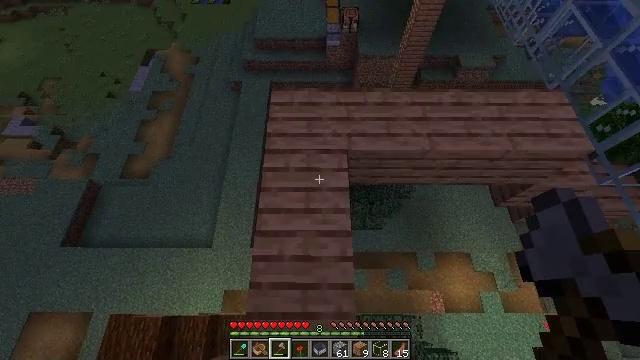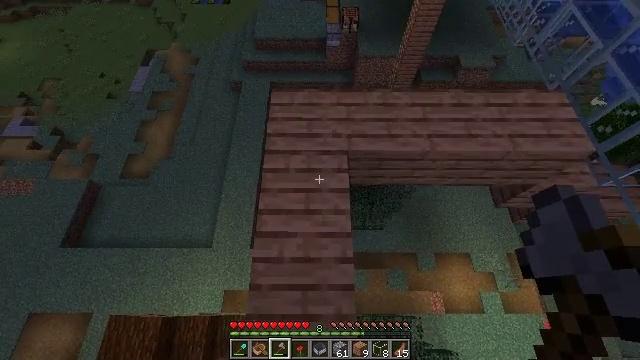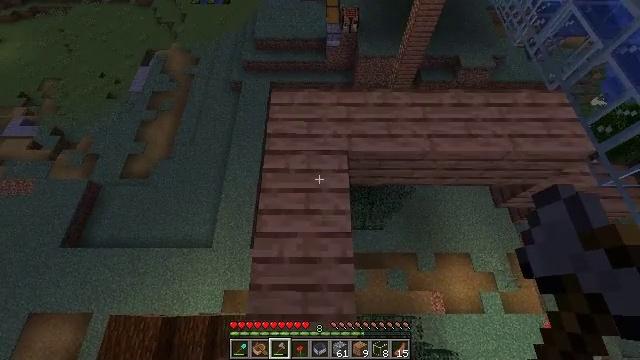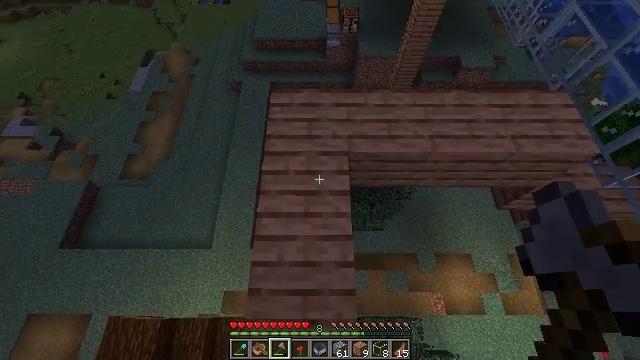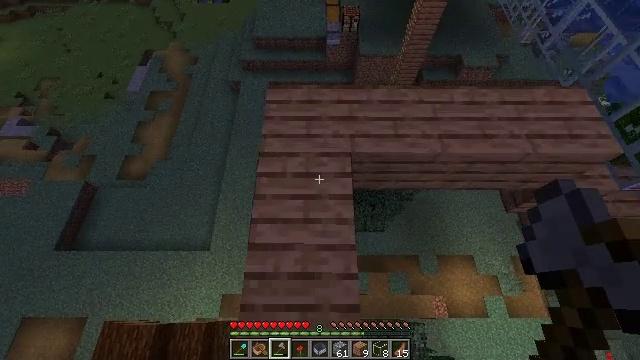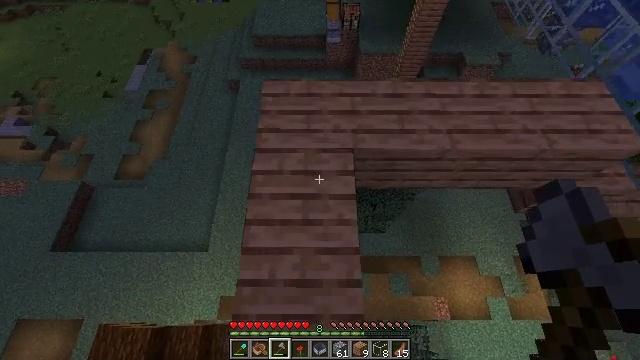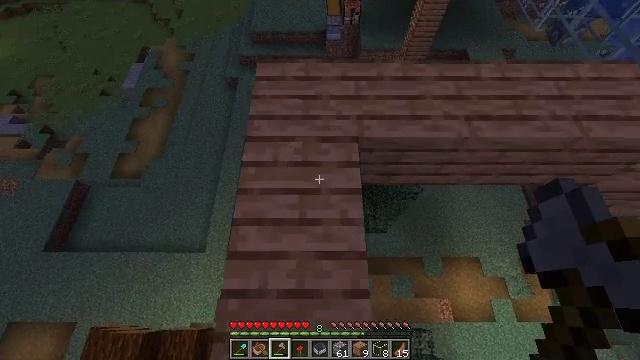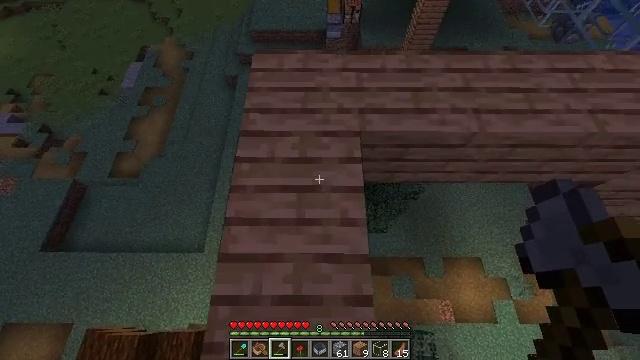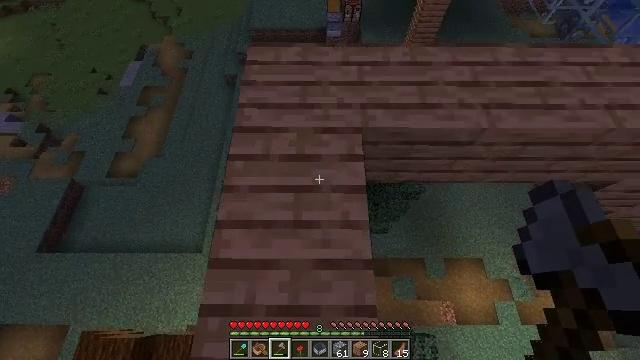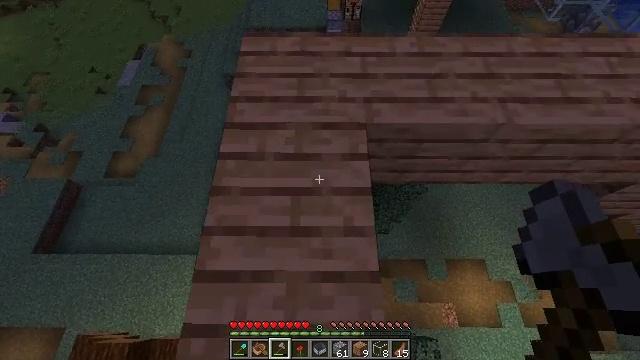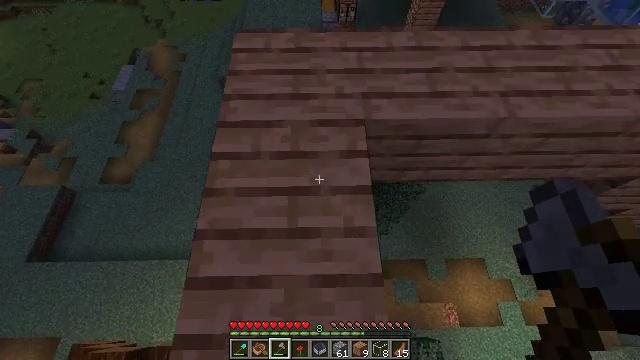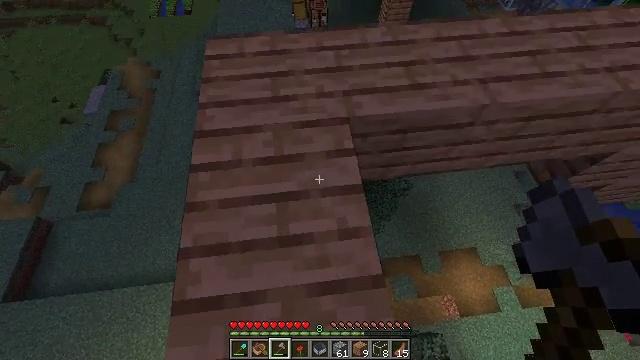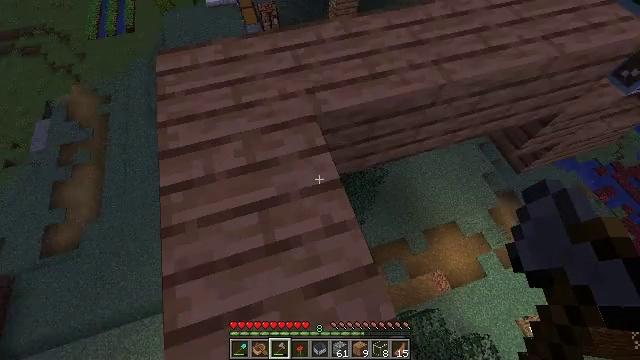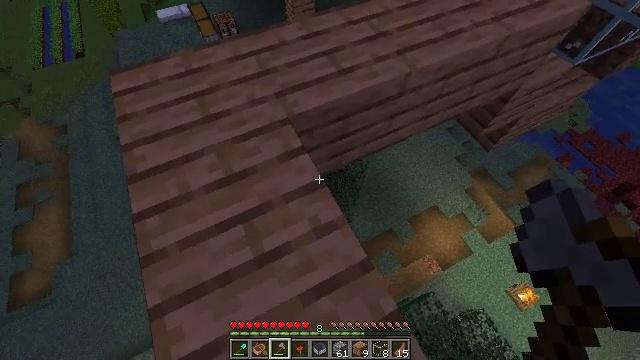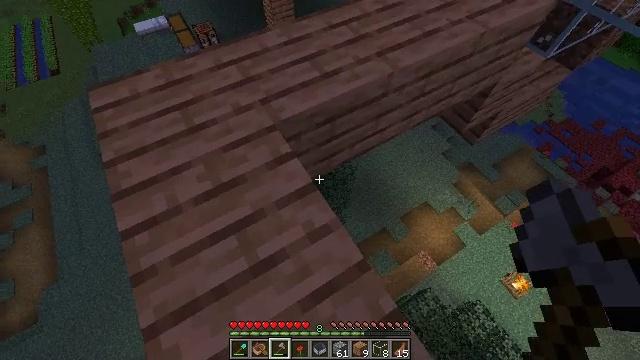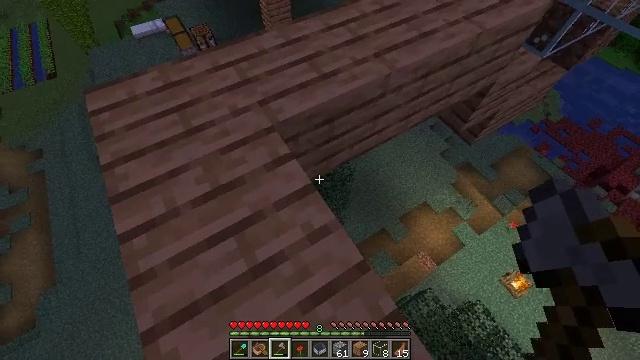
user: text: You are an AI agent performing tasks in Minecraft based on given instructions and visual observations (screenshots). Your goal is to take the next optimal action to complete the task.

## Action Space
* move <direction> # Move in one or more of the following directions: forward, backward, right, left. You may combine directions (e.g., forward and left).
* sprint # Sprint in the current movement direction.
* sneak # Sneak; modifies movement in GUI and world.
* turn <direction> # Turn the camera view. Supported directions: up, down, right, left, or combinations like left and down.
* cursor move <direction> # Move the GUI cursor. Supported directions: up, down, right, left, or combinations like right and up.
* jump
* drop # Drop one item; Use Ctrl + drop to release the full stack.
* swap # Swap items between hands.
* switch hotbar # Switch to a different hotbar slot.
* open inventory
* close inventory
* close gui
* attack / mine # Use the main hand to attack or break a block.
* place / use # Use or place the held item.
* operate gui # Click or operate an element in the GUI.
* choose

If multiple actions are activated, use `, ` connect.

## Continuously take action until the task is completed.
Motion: motion action
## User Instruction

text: Harvest jungle planks from a wall or floor.
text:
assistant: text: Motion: no_op
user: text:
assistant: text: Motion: no_op
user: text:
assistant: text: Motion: move forward
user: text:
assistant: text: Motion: move forward
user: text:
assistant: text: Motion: move forward
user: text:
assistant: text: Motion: no_op
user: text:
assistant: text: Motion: no_op
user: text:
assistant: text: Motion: sneak
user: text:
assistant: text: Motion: sneak
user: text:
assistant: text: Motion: sneak, turn right
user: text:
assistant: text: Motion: sneak, turn right and up
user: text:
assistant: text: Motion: sneak, turn right
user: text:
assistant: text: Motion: sneak, turn right
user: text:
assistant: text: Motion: sneak, turn right
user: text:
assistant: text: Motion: sneak
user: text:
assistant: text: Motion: sneak
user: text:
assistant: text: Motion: sneak
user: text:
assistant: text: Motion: sneak
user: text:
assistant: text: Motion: sneak
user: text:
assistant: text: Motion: no_op
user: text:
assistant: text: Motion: no_op
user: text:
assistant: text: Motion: no_op
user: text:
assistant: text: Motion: no_op
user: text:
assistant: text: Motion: no_op
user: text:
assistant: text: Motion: no_op
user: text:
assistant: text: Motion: no_op
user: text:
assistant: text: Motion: turn right
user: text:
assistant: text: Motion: turn right
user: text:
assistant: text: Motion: turn right
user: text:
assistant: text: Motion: turn right